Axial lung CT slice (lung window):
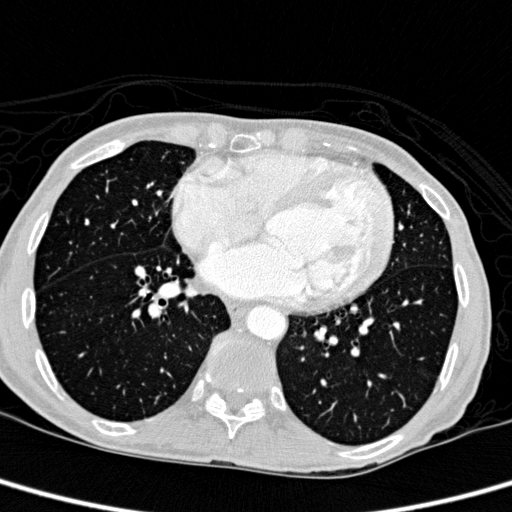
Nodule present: no